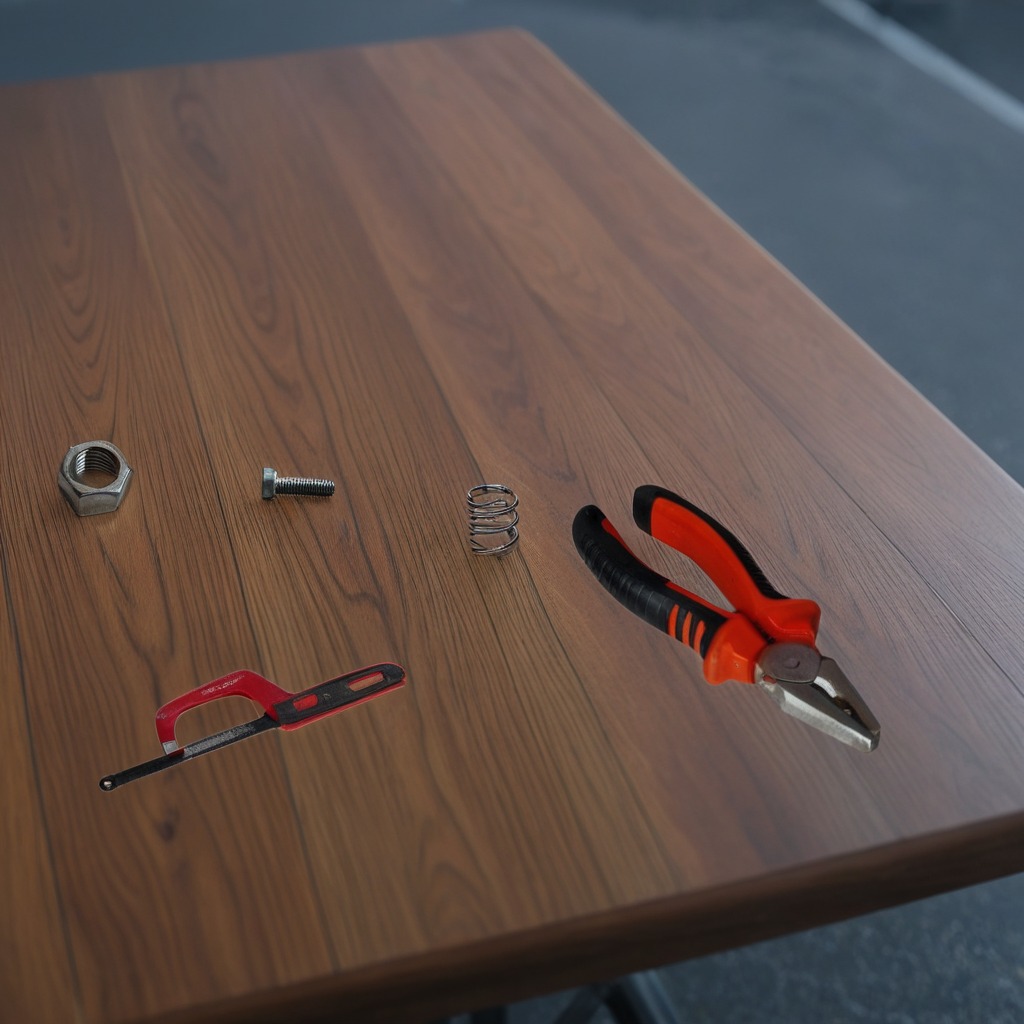
A metal machine screw, pliers, coiled metal spring, a metal saw, and a metal nut are lying on the old table with faint burn marks in a small garage at twilight.